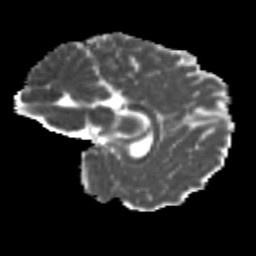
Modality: MD
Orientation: sagittal
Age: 10
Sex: male
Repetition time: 9.512 s
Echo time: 0.089 s